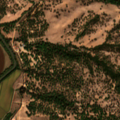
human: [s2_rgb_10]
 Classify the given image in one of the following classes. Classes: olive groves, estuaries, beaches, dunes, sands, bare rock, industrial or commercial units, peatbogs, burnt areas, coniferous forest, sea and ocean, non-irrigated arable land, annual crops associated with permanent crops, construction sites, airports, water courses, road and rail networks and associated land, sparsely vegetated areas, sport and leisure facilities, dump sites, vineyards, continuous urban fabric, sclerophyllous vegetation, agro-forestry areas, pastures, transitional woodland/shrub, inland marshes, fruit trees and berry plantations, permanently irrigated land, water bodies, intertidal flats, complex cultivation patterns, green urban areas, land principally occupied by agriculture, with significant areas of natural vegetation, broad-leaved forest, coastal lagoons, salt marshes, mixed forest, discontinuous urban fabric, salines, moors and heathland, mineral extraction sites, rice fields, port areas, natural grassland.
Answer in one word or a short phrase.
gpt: permanently irrigated land, rice fields, pastures, agro-forestry areas, mixed forest